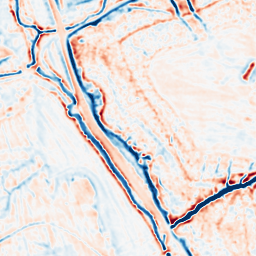
Category: multiscale
Decomposition family: dog_multiscale
Decomposition parameters: sigma_ratio: 1.4
n_scales: 3
base_sigma: 1
Upsampling method: lanczos
Upsampling parameters: scale: 8
Upsampling scale: 8